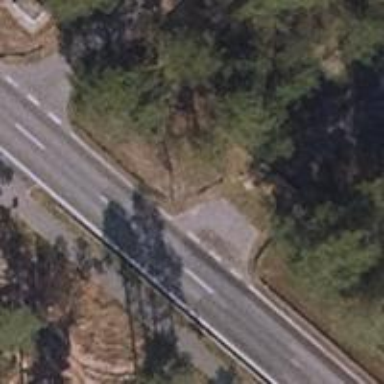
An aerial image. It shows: Secondary road with separate asphalt sidewalks.